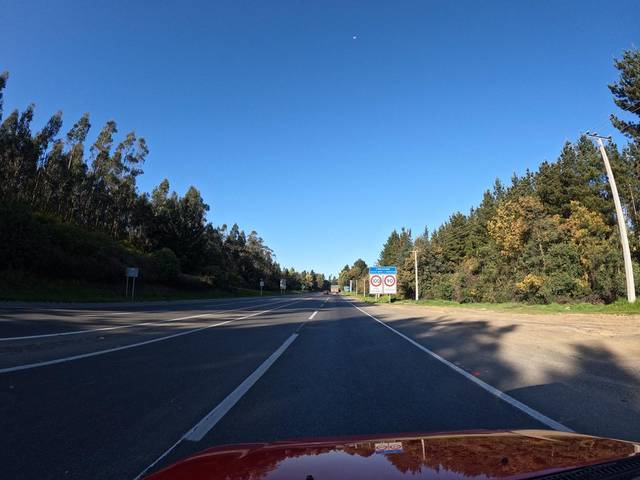
Region: Chile
Coordinates: -36.761, -72.968